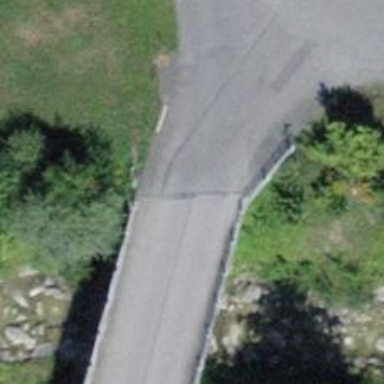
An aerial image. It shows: Unclassified road with asphalt surface. The road has grade1 tracktype.